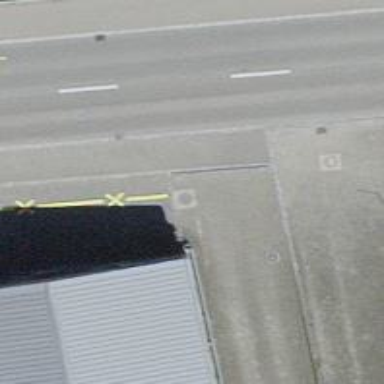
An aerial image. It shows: Bus stop with platform for public transport.